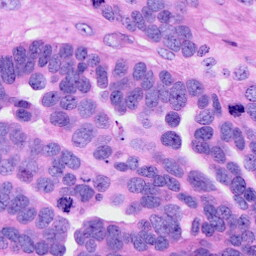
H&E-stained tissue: Ovarian